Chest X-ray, AP view. Patient: 30 years old, sex F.
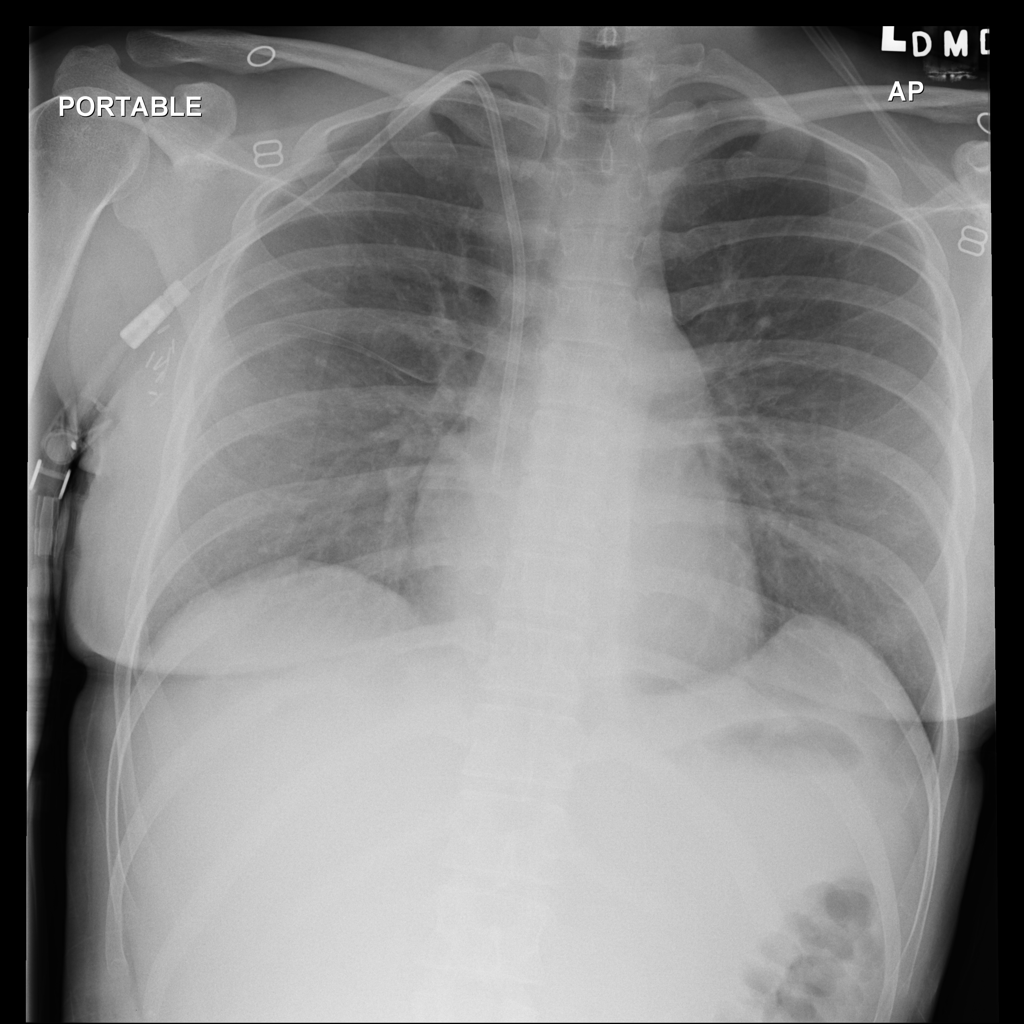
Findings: No Finding